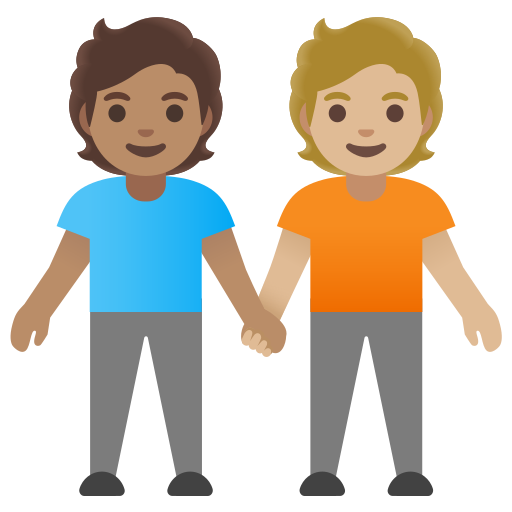
Emoji: 🧑🏽‍🤝‍🧑🏼